Question: Basically our client has been punishing our reports with a serious amount of records which has resulted in the below error. Essentially the query isn't good enough and despite generating the report, it takes about 25minutes, during which time the below image is displayed to the client due to timeout. I have been trying to optimize the query but frankly it is still taking far too long at 10minutes and I feel the same issue will arise as the client is taking about using even larger datasets.
Is there anyway I can make sure the below error doesn't occur? If I generate the report using visual studio reporting services, it may take 10-15minutes but at least the report is generated, how can I force the browser to wait until the report is generated?
The client is putting a rush on this so at least with this solution they will get what they need.

I've changed it to a stored procedure and all the extra outer joins were to replace a function call which I thought may have been the cause of the slowdown. An additional index was added in a hope to speed things up but no luck so far.
SQL Profiler shows an index seek which takes a hell of a lot of time but I can't see how to improve this.
This is the execution plan for the original query that was run, changes have resulted in significant differences we're still trying to figure out.
<URL>
Here is the SQL:
'''
USE [Apollo_Interface_Staging]
GO
/****** Object: StoredProcedure [dbo].[spRptGMPP_UploadResults] Script Date: 01/27/2012 11:09:13 ******/
SET ANSI_NULLS ON
GO
SET QUOTED_IDENTIFIER ON
GO
ALTER PROCEDURE [dbo].[spRptGMPP_UploadResults]
-- Add the parameters for the stored procedure here
@StartDate DATETIME,
@EndDate DATETIME,
@UploadStatus VARCHAR(15)
AS
BEGIN
-- SET NOCOUNT ON added to prevent extra result sets from
-- interfering with SELECT statements.
SET NOCOUNT ON;
DECLARE @TrueEndDate DATETIME
SELECT @TrueEndDate = (select DATEADD(ms,-3,DATEADD(dd, DATEDIFF(dd,0,@EndDate), 1)))
SELECT
VIN1
,TR_DATE
,CASE WHEN REC_STAT = 'A' THEN 'Add' WHEN REC_STAT = 'D' THEN 'Delete' WHEN REC_STAT = 'C' THEN 'Change' ELSE REC_STAT END as REC_STAT
, FRAN_CDE
, WARR_ODD
, WARR_MTH
, cast(rds_fee as money)/100 * CASE WHEN REC_STAT = 'D' THEN -1 ELSE 1 END as Fee
,PROV
,ROUND((gst.Percentage)/100 * cast(rds_fee as money)/100 * CASE WHEN REC_STAT = 'D' THEN -1 ELSE 1 END,2) as GST
,CASE WHEN prov NOT IN ('ON','BC') THEN
ROUND((hst.Percentage)/100 * cast(rds_fee as money)/100 *CASE WHEN REC_STAT = 'D' THEN -1 ELSE 1 END,2)
ELSE 0
END as HST
,CASE WHEN prov = 'ON' THEN
ROUND((hst.Percentage)/100 * cast(rds_fee as money)/100 *CASE WHEN REC_STAT = 'D' THEN -1 ELSE 1 END,2)
ELSE 0
END as HST_ON
,CASE WHEN prov = 'BC' THEN
ROUND((hst.Percentage)/100 * cast(rds_fee as money)/100 *CASE WHEN REC_STAT = 'D' THEN -1 ELSE 1 END,2)
ELSE 0
END as HST_BC
,ROUND((hst.Percentage)/100 * cast(rds_fee as money)/100 *CASE WHEN REC_STAT = 'D' THEN -1 ELSE 1 END,2) as HST
,ROUND((1 + (gst.Percentage)/100)
* (qst.Percentage)/100 * cast(rds_fee as money)/100, 2) *CASE WHEN REC_STAT = 'D' THEN -1 ELSE 1 END as QST
,_UploadStatus as UploadStatus
,CAST(YEAR(_UploadDate) as varchar)+ '/' + RIGHT('0' + cast(MONTH(_UploadDate)as varchar) ,2)+ '/' + RIGHT('0' + DAY(_UploadDate),2) as UploadDate
,_UploadDescription as UploadDescription
,'' as VehicleMake--,Apollo.dbo.GetGMManufacturerFromVIN(VIN1) AS VehicleMake
,'' as VehicleYear--,Apollo.dbo.GetVehYear(VIN1) AS VehicleYear
,ID
,ISNULL(mem.MembershipID,'') as MembershipID
,ISNULL(mem.MembershipTermID,'') as MembershipTermID
,ISNULL(p.Name,'') as [Plan]
,CASE mem.ActionTaken
WHEN 0 THEN 'None'
WHEN 1 THEN 'Upgraded'
WHEN 2 THEN 'Reverse Upgrade'
WHEN 3 THEN 'Created'
WHEN 4 THEN 'Cancelled'
WHEN 5 THEN 'Status Changed'
WHEN 6 THEN 'Static Update'
ELSE ''
END as Action
,ISNULL((SELECT SUM(mtd.Amount) FROM Apollo.dbo.MemberTransactionDetail mtd WITH(NOLOCK) WHERE mtd.MemberTransactionID = mem.TransactionID),0) as TransactionAmount
,ISNULL((select SUM(pe.InitialValue) from apollo_drm..[transaction] trx WITH(NOLOCK) inner join apollo_drm..paymentelement pe WITH(NOLOCK) ON pe.transactionid = trx.transactionid where trx.externalref = mem.TransactionID AND trx.ExternalRef > 0),0) as DRMTransactionAmount
,gm.STAMP as DateTimeStamp
FROM
Apollo_Interface_Staging.dbo.gmpp_archive gm WITH(NOLOCK)
LEFT OUTER JOIN Apollo_Interface_Staging.dbo.GMPP_Effected_Memberships mem WITH(NOLOCK) ON mem.GMPP_ImportID = gm.ID
LEFT OUTER JOIN Apollo..MembershipTerm mt WITH(NOLOCK) ON mt.MembershipTermID = mem.MembershipTermID
LEFT OUTER JOIN Apollo..[PlanVersion] pv WITH(NOLOCK) ON pv.PlanVersionID = mt.PlanVersionID
LEFT OUTER JOIN Apollo..[Plan] p WITH(NOLOCK) ON p.PlanID = pv.PlanID
LEFT OUTER JOIN APollo..PRovinceOrSTateTax gst WITH(NOLOCK) ON gst.PRovinceOrStateTaxID = (
SELECT TOP 1 tmp.PRovinceOrStateTaxID
FROM Apollo.dbo.ProvinceOrStateTax tmp
WHERE tmp.TaxTypeProgKey = 'GST'
AND tmp.ProvinceOrStateProgKey = prov
AND tmp.StartDate <= GETDATE()
ORDER BY
tmp.StartDate DESC
)
LEFT OUTER JOIN APollo..PRovinceOrSTateTax hst WITH(NOLOCK) ON hst.PRovinceOrStateTaxID = (
SELECT TOP 1 tmp.PRovinceOrStateTaxID
FROM Apollo.dbo.ProvinceOrStateTax tmp
WHERE tmp.TaxTypeProgKey = 'HST'
AND tmp.ProvinceOrStateProgKey = prov
AND tmp.StartDate <= GETDATE()
ORDER BY
tmp.StartDate DESC
)
LEFT OUTER JOIN APollo..PRovinceOrSTateTax qst WITH(NOLOCK) ON qst.PRovinceOrStateTaxID = (
SELECT TOP 1 tmp.PRovinceOrStateTaxID
FROM Apollo.dbo.ProvinceOrStateTax tmp
WHERE tmp.TaxTypeProgKey = 'QST'
AND tmp.ProvinceOrStateProgKey = prov
AND tmp.StartDate <= GETDATE()
ORDER BY
tmp.StartDate DESC
)
WHERE
STAMP BETWEEN @StartDate AND @TrueEndDate
AND
(
@UploadStatus = 'ALL'
OR
_UploadStatus = @UploadStatus
)
END
'''
In terms of attempted resolution I tried the parameter sniffing route, by putting the dates directly into the stored procedure instead of allowing the user to select them, it chopped off around 3 minutes, but this is obviously not really a solution for us and even then it's still desperately slow.
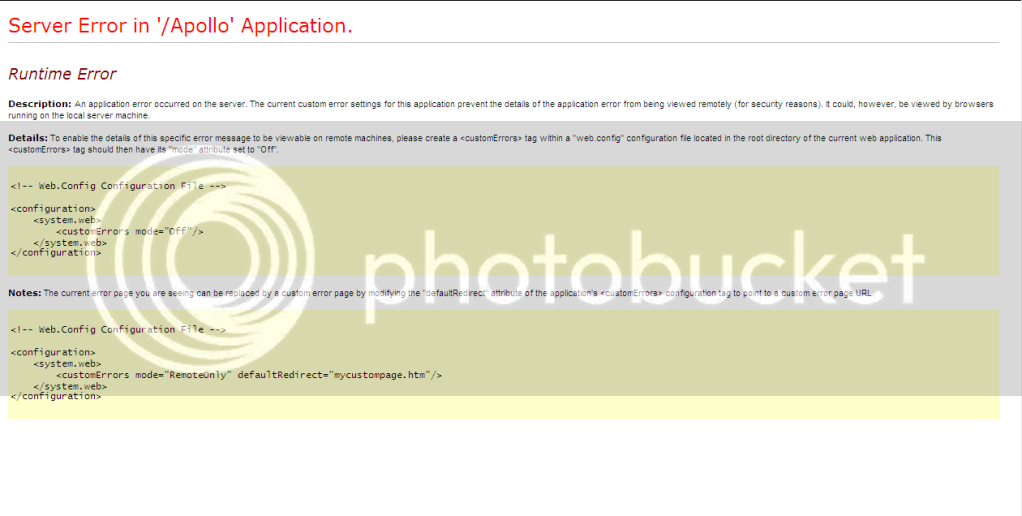
Answer: Waiting for a report should never take this long.
Is it possible that you are doing something incorrectly or without proper indexing.
Can you post your SQL that accesses the dataset?
The other option you have is to create an RS subscription that exports the report out to pdf format and throws it on a client share directory every say 30 minutes. That way the client doesnt even have to wait for the report - they can expect the report to be ready in the network share folder. You can adjust the time directly in reporting services so that you can generate this report every say 10 minutes / 20 minutes / etc.